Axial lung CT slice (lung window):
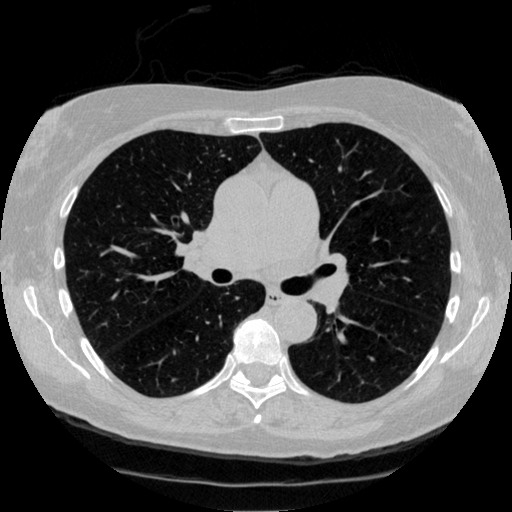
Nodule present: no